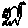
Label: cat